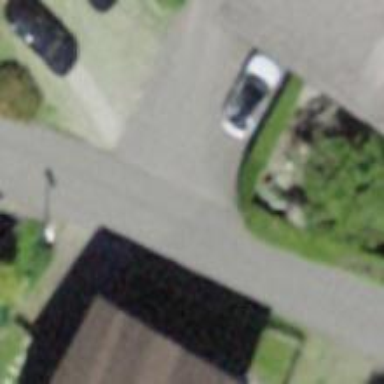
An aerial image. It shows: Paved residential road.